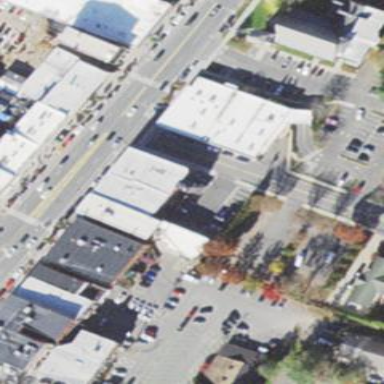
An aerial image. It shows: Retail building.